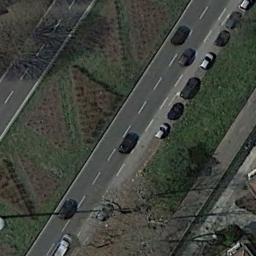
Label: freeway